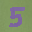
Label: 5